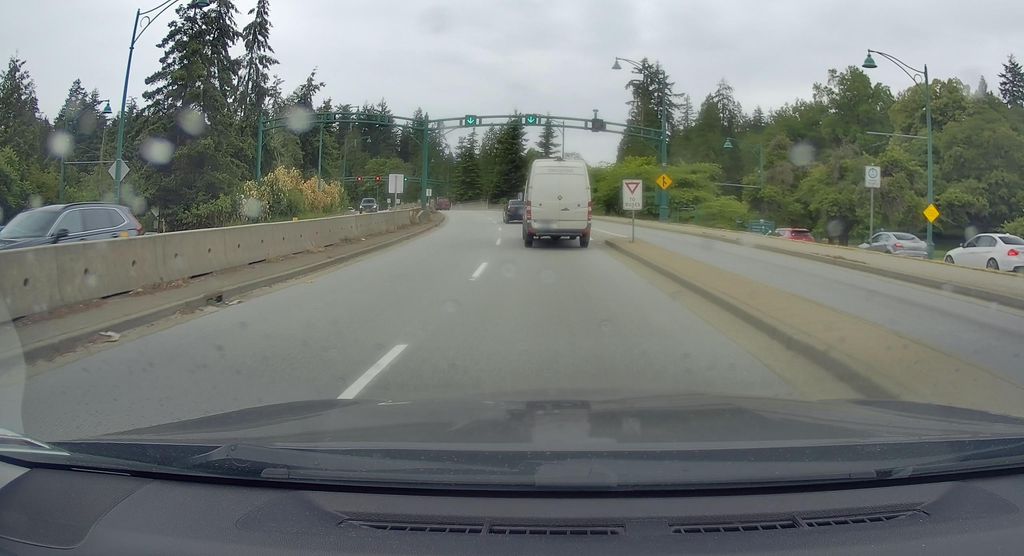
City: vancouver